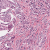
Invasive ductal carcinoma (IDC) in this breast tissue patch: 1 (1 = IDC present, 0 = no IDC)